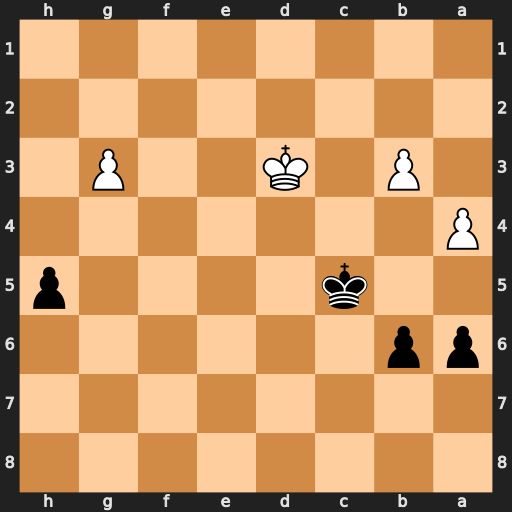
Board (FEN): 8/8/pp6/2k4p/P7/1P1K2P1/8/8
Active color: b
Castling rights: -
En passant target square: -
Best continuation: Kb4 Kc2 Ka3